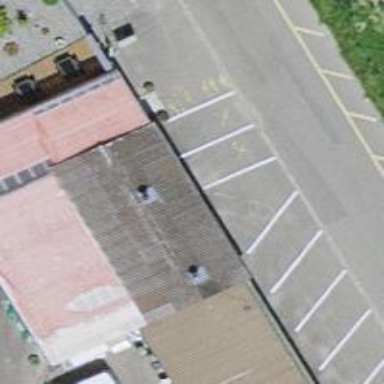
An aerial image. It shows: Restaurant.